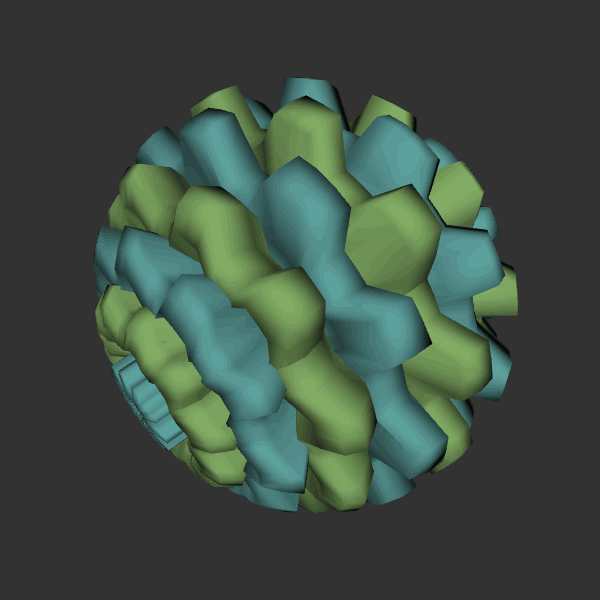
Background: dark